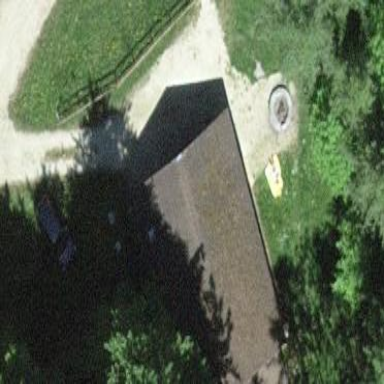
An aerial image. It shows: Shelter building designed as picnic shelter.